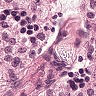
Metastatic tissue present: no